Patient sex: M
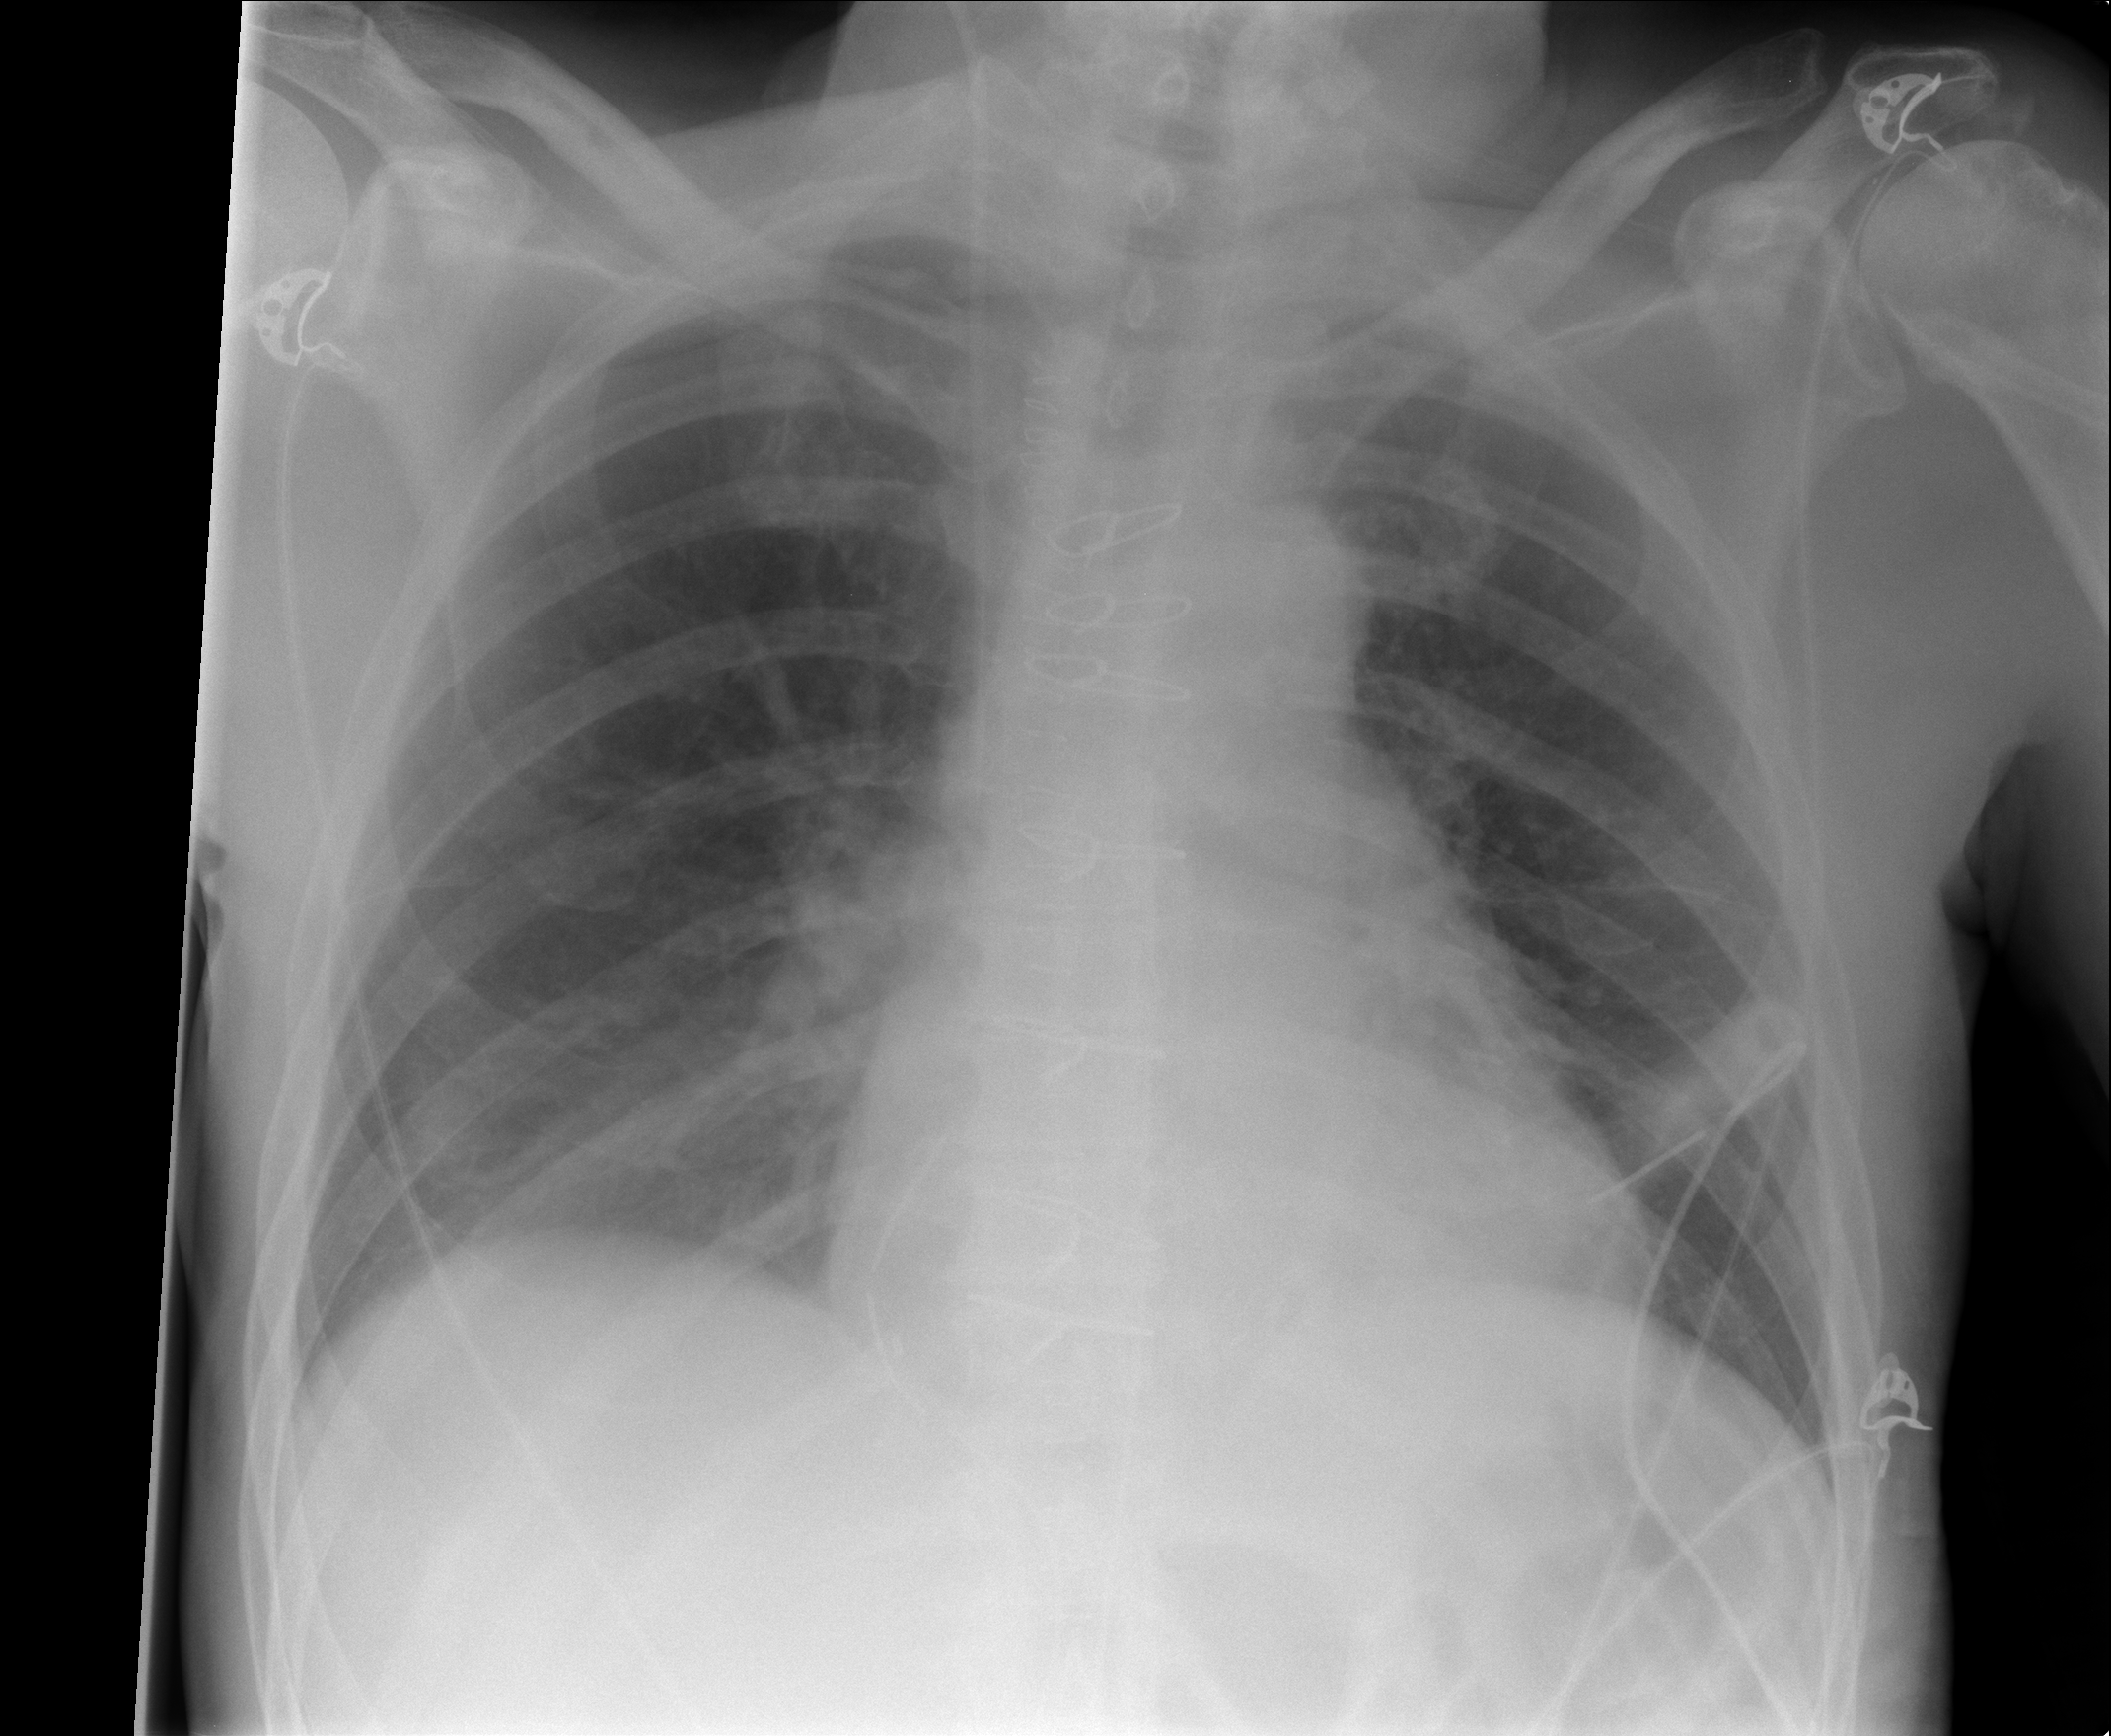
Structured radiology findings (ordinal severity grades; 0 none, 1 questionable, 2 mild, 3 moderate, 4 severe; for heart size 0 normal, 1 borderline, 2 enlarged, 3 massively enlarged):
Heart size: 0
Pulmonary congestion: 0
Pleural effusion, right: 0
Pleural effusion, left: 1
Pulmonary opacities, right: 0
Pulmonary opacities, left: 0
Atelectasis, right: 0
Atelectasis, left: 0